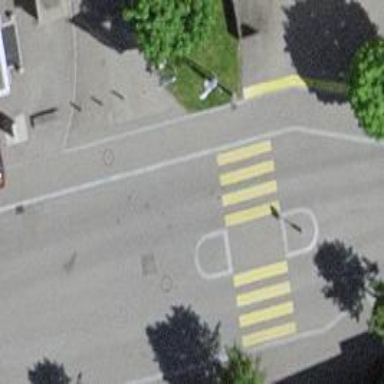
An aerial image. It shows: Zebra crossing on the road.